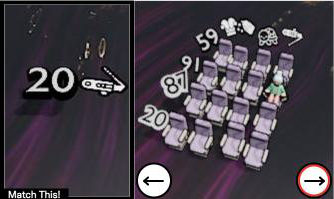
Task: seats
Answer: no